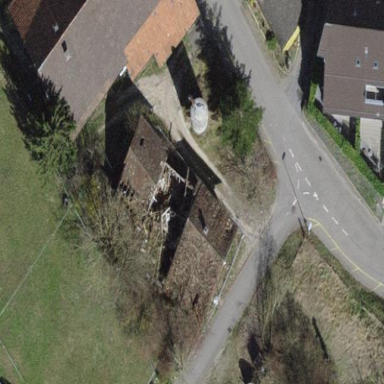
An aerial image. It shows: Ruins of building.